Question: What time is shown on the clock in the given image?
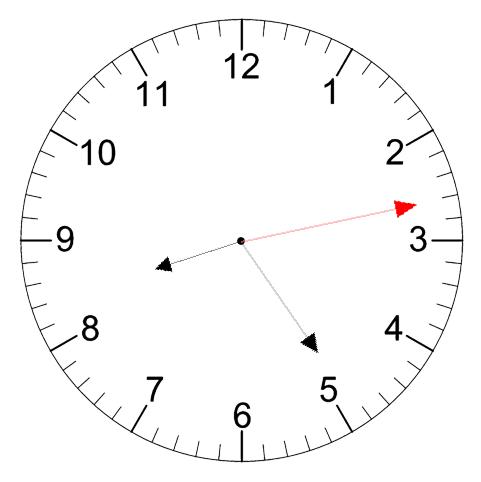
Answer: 08:24:13